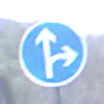
Verkehrszeichen: VorgeschriebeneFahrtrichtungGeradeausOderRechts
Umgebung: Outdoor, Nature
Tageszeit: MorningAfternoon
Wetter: Overcast
Licht: Natural
Jahreszeit: Winter
Kontrast: LowContrast